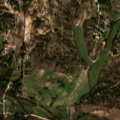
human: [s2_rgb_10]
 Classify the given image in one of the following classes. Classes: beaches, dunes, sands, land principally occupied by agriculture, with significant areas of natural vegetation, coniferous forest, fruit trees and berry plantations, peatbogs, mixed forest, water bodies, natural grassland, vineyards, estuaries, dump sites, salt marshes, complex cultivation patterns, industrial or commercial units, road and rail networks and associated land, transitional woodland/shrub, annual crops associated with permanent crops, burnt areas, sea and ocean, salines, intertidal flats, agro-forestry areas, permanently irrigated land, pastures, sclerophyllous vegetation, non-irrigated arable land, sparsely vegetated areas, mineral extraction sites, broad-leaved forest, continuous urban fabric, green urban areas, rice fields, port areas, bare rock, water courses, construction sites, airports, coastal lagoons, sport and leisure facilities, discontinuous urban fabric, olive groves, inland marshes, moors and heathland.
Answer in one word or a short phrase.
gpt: permanently irrigated land, pastures, annual crops associated with permanent crops, agro-forestry areas, mixed forest